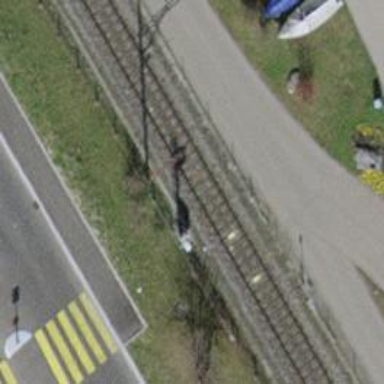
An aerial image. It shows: Railway signal.